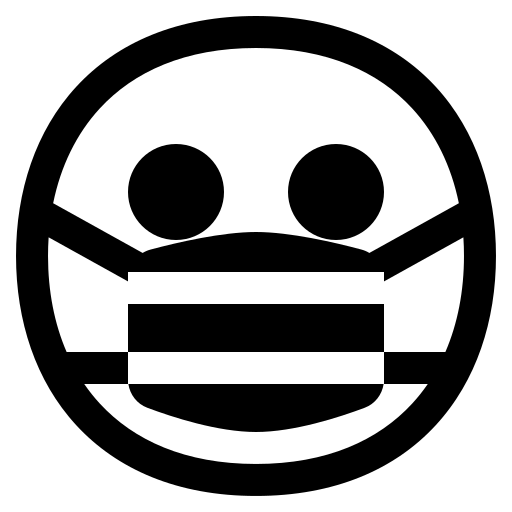
face with medical mask high contrast